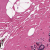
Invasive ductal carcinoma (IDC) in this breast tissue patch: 0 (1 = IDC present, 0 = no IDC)